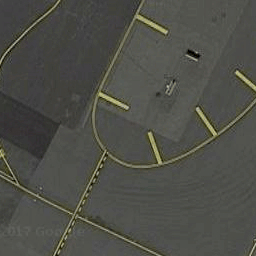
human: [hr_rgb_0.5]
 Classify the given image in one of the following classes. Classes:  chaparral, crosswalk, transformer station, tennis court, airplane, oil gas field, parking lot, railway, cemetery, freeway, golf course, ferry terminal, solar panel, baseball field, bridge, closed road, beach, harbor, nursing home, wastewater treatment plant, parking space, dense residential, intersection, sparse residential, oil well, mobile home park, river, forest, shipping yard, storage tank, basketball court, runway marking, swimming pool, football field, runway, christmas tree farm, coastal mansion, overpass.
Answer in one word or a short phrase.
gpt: runway marking